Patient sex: M
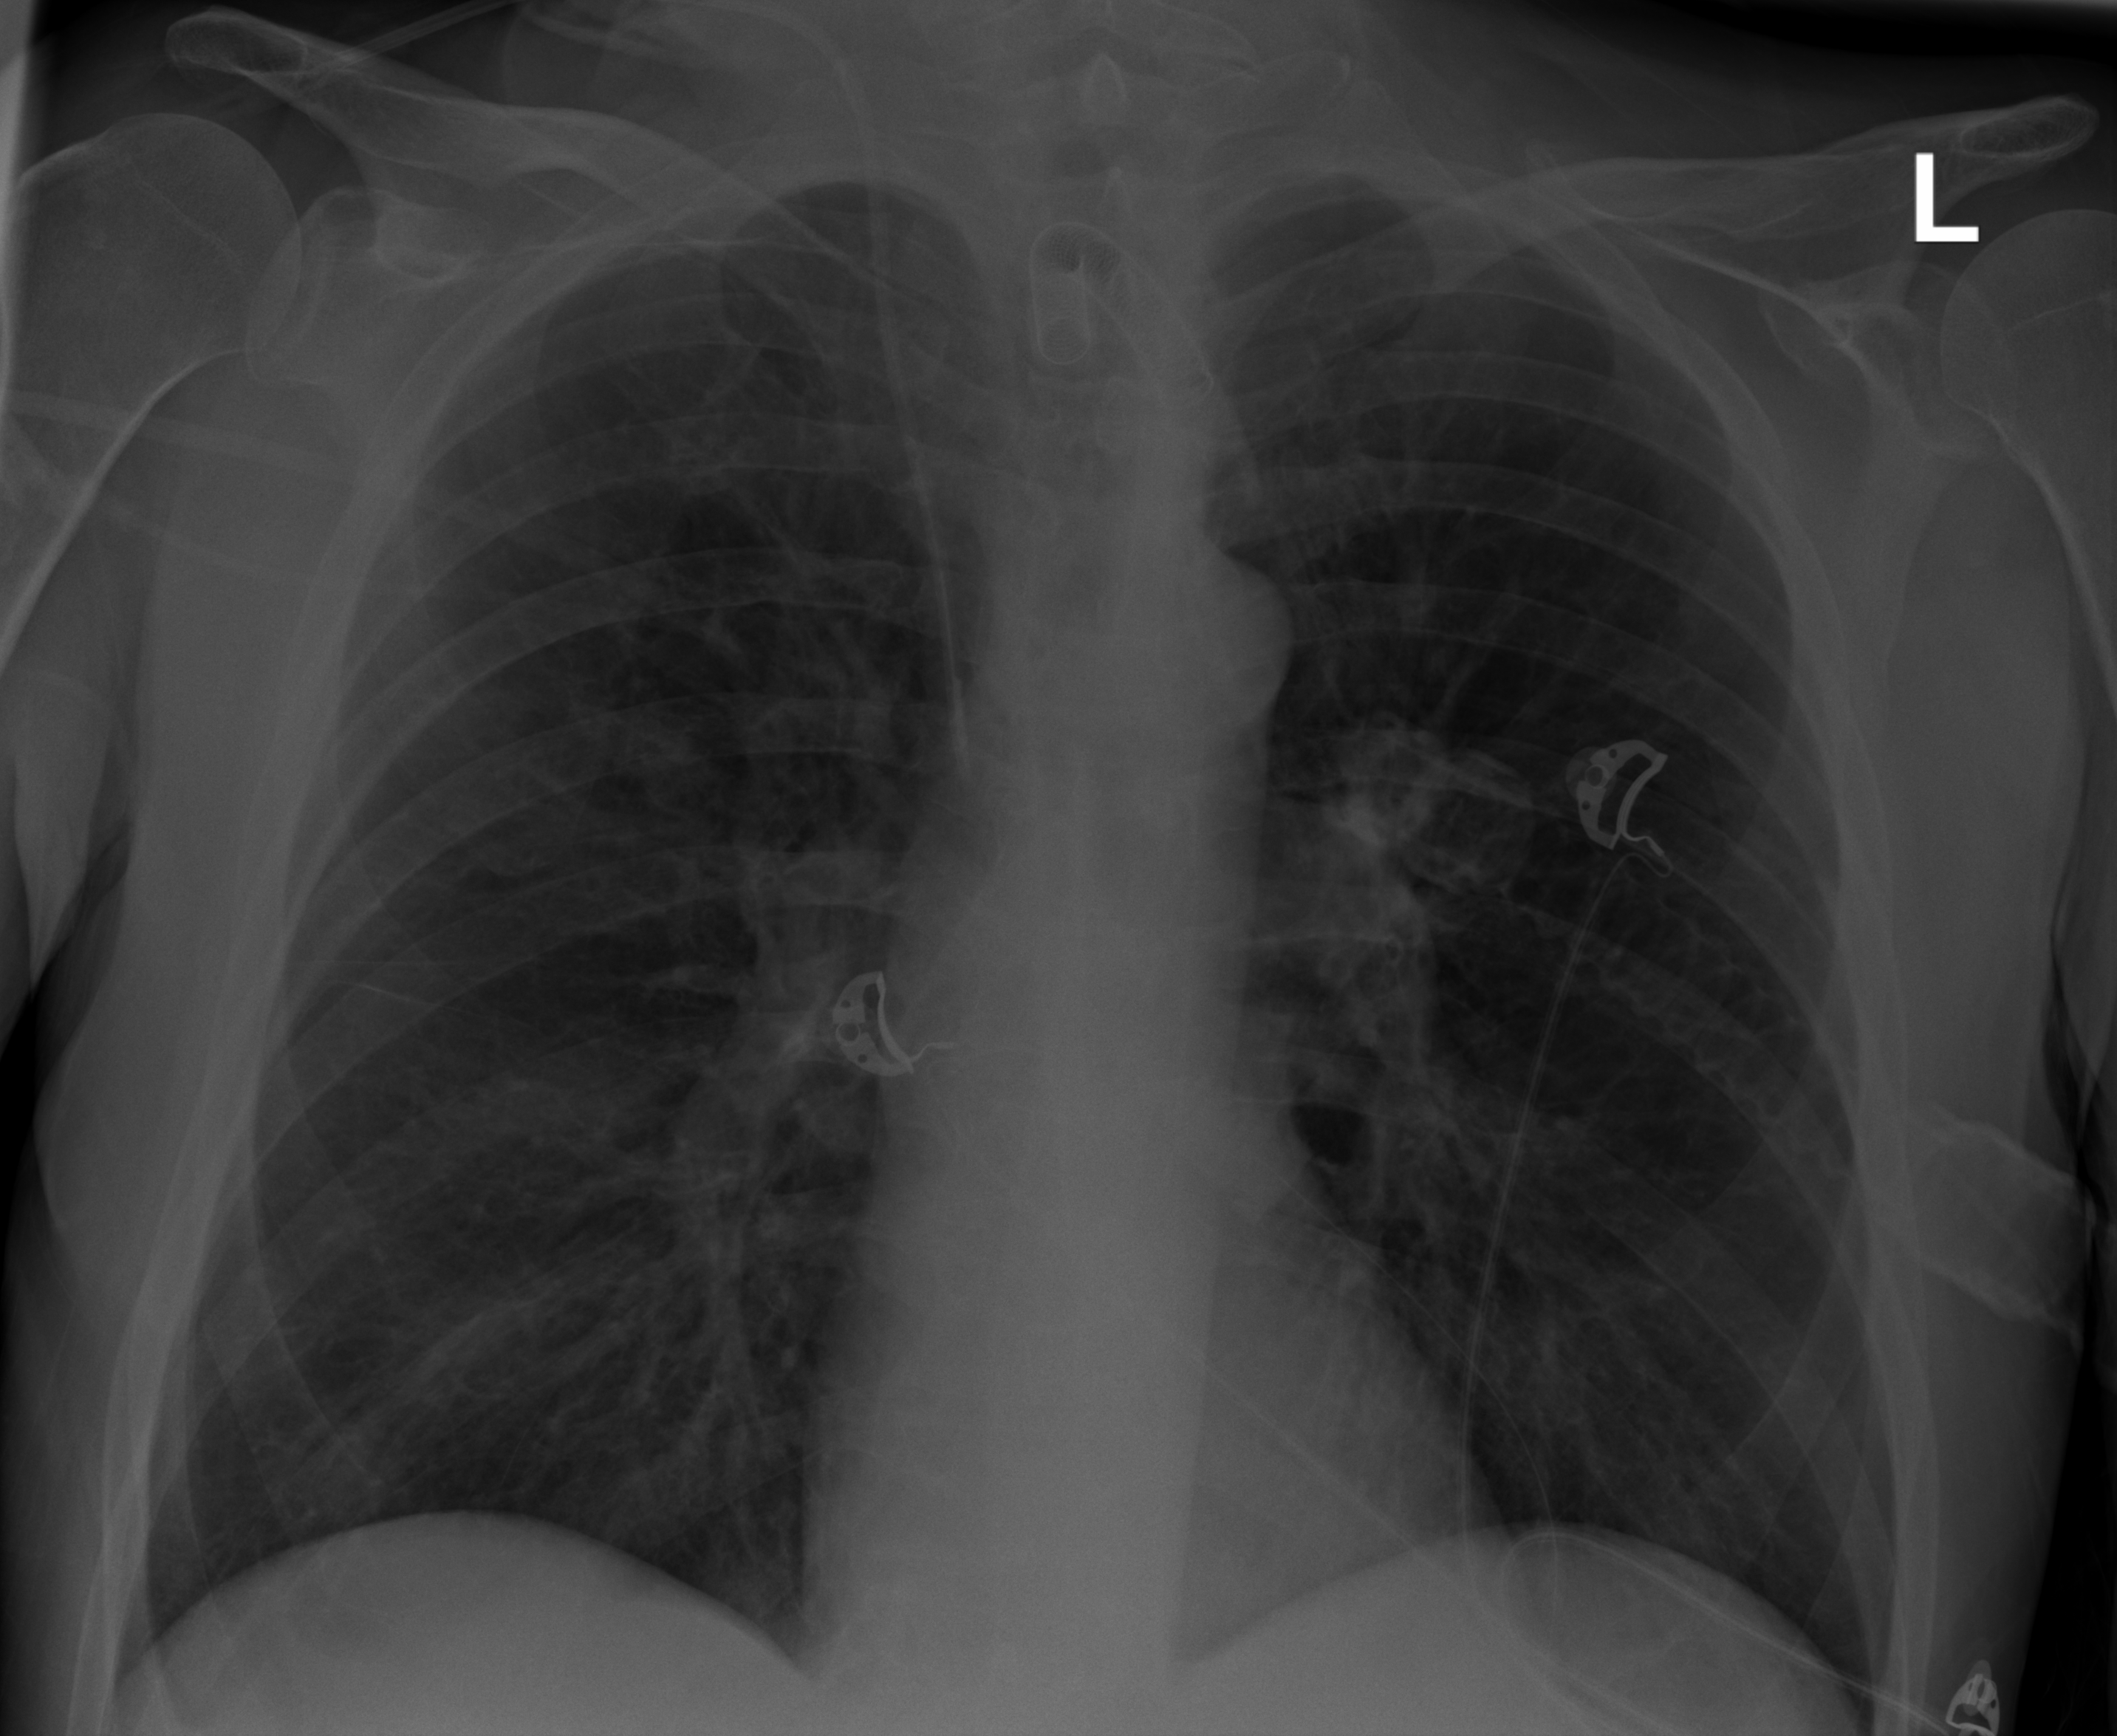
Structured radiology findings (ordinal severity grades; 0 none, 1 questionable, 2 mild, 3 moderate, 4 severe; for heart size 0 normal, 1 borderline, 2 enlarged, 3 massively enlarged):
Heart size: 0
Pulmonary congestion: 0
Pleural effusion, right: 0
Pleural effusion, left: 0
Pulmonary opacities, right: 0
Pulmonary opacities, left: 0
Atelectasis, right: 2
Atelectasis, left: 0